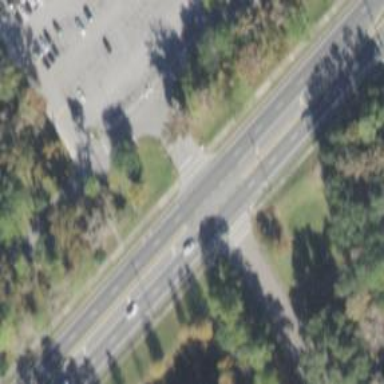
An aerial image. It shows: Primary link highway with asphalt surface.